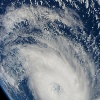
Label: cloud